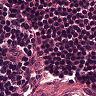
Metastatic tissue present: no